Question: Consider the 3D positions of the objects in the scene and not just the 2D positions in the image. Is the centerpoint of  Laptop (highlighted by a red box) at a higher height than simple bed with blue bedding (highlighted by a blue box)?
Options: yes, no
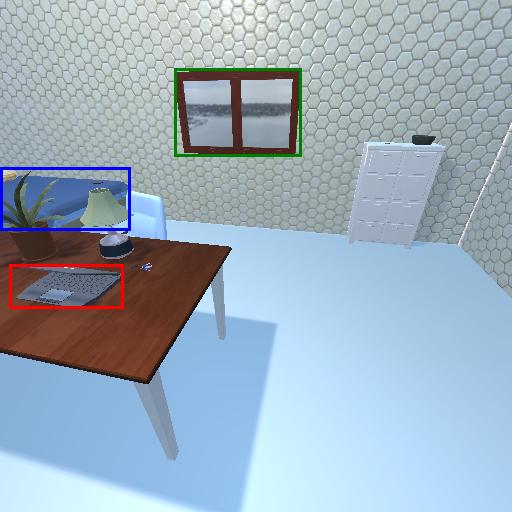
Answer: yes